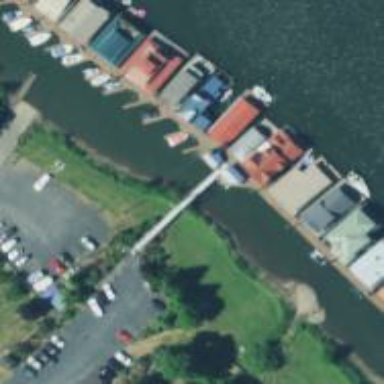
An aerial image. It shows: Man-made pier.